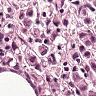
Metastatic tissue present: yes